The plot is a Morlet-wavelet scalogram of a rotor-rig vibration measurement. Based on the visible evidence, which rotor condition applies: normal, misalignment, unbalance, looseness?
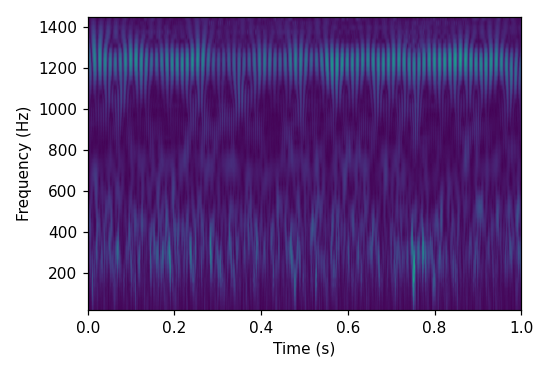
Answer: misalignment